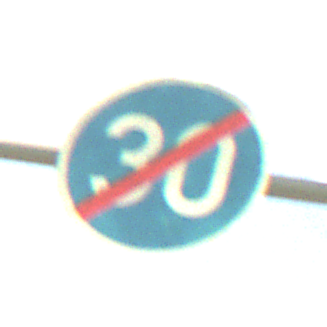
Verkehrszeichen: EndeMindestgeschwindigkeit
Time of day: Midday
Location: Outdoor (RoadRail)
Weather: PartlyCloudy
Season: NotSpecified
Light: Natural